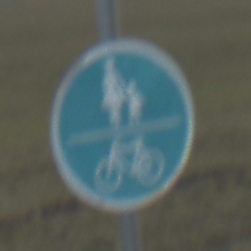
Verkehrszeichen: GemeinsamerGehUndRadweg
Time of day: SunriseSunset
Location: Outdoor (RoadRail)
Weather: PartlyCloudy
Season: NotSpecified
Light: Natural